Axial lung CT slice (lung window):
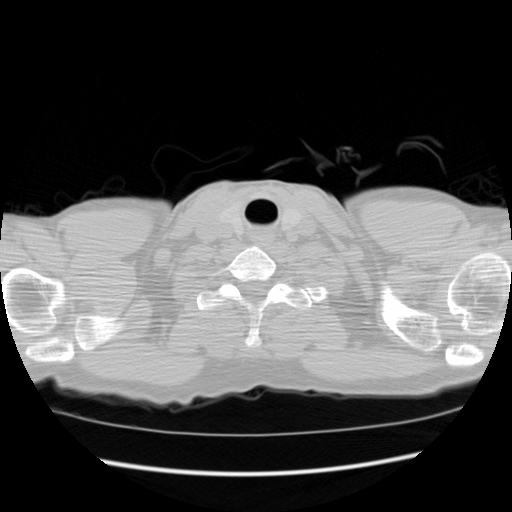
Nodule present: no